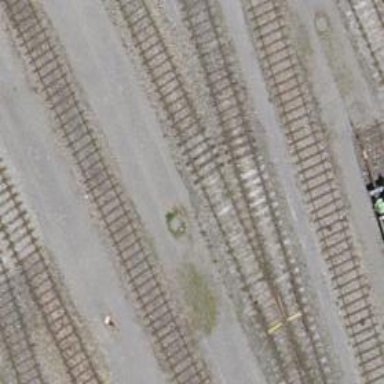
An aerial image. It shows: Rail yard with electrified contact lines for railway operations.